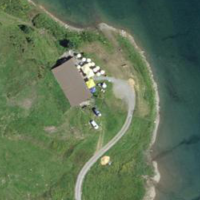
EUNIS habitat code: 23
Species observed at this site:
Lysimachia punctata